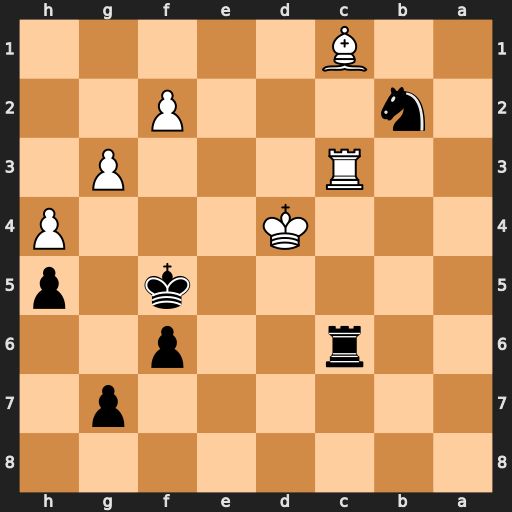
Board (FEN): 8/6p1/2r2p2/5k1p/3K3P/2R3P1/1n3P2/2B5
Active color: b
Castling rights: -
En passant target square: -
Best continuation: Rxc3 Kxc3 Nd1+ Kd3 Nxf2+